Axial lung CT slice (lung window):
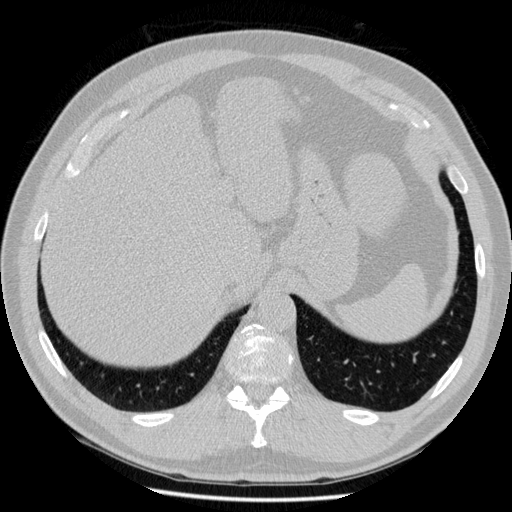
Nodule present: no